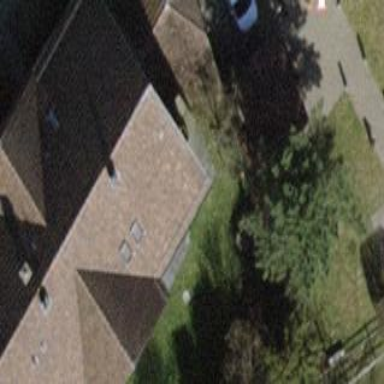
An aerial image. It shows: Semi-detached house.